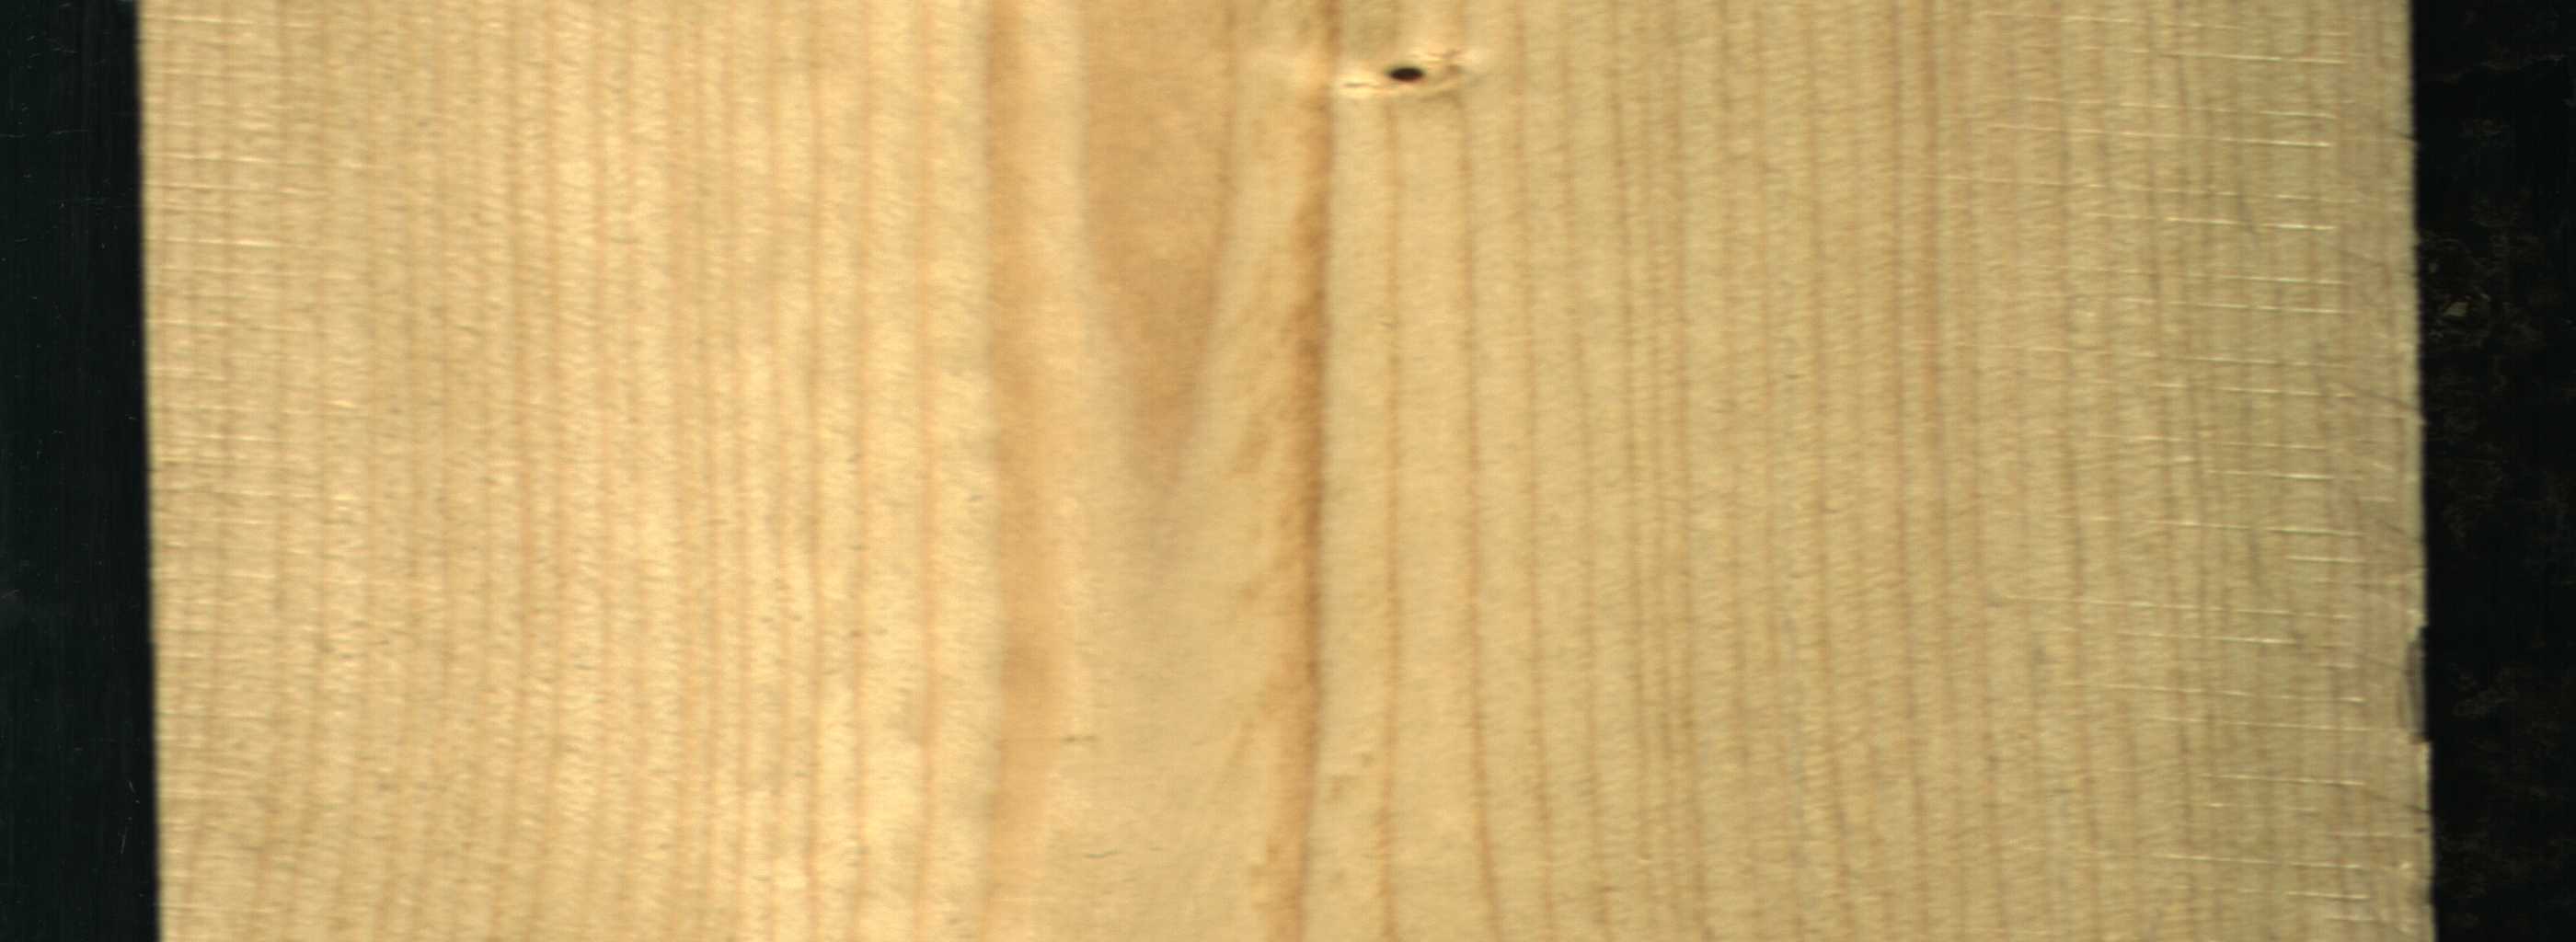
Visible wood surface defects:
Dead_Knot